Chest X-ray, AP view. Patient: 66 years old, sex M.
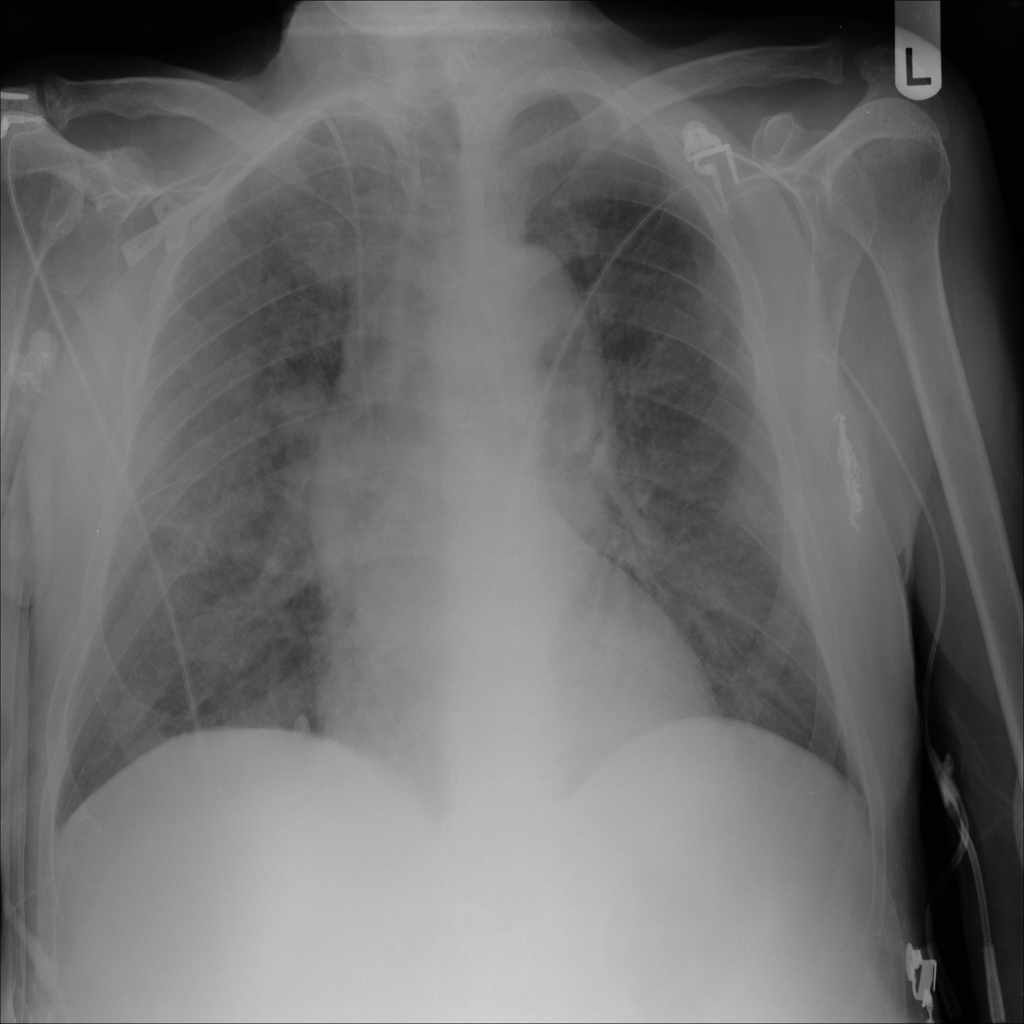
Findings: Effusion, Infiltration